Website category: phone
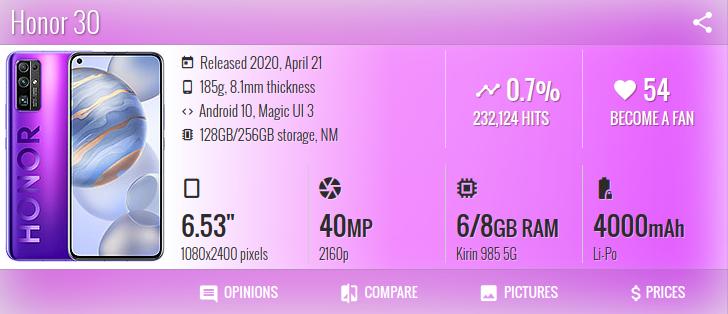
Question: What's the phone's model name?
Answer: Honor 30

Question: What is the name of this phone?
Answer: Honor 30

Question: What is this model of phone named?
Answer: Honor 30

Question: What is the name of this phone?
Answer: Honor 30

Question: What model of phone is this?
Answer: Honor 30

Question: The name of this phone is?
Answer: Honor 30

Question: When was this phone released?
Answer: Released 2020, April 21

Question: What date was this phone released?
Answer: Released 2020, April 21

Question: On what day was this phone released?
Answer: Released 2020, April 21

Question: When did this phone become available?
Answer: Released 2020, April 21

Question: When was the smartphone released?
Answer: Released 2020, April 21

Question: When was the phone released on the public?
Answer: Released 2020, April 21

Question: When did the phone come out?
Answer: Released 2020, April 21

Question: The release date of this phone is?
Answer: Released 2020, April 21

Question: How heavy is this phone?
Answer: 185g

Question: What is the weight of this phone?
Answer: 185g

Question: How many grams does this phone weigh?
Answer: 185g

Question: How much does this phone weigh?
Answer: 185g

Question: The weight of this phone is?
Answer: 185g

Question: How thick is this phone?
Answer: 8.1mm thickness

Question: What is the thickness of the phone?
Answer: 8.1mm thickness

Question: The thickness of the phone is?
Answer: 8.1mm thickness

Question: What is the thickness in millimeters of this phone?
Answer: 8.1mm thickness

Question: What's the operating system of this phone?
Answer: Android 10, Magic UI 3

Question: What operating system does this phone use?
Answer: Android 10, Magic UI 3

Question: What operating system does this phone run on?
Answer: Android 10, Magic UI 3

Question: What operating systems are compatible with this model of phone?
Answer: Android 10, Magic UI 3

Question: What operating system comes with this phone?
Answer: Android 10, Magic UI 3

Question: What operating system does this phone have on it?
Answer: Android 10, Magic UI 3

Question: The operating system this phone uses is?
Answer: Android 10, Magic UI 3

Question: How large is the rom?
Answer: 128GB/256GB storage

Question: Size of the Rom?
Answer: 128GB/256GB storage

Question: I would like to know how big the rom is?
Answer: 128GB/256GB storage

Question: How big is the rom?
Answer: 128GB/256GB storage

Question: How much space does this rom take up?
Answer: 128GB/256GB storage

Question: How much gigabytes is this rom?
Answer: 128GB/256GB storage

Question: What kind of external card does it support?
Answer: NM

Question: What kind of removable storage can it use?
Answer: NM

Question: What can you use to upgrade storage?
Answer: NM

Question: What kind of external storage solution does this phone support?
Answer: NM

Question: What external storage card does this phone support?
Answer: NM

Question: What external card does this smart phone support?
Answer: NM

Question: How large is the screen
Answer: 6.53"

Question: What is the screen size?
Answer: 6.53"

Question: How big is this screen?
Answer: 6.53"

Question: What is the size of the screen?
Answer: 6.53"

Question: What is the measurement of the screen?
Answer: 6.53"

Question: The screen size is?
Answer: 6.53"

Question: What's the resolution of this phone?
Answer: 1080x2400 pixels

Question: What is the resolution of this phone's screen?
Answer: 1080x2400 pixels

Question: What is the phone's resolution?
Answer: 1080x2400 pixels

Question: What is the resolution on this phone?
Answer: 1080x2400 pixels

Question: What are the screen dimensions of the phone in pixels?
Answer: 1080x2400 pixels

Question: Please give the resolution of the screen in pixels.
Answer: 1080x2400 pixels

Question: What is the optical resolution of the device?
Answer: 1080x2400 pixels

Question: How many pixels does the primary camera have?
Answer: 40 MP

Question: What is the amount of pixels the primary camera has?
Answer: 40 MP

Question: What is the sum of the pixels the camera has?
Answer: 40 MP

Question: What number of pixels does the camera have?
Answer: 40 MP

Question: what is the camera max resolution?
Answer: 40 MP

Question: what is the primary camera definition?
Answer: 40 MP

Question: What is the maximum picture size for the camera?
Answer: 40 MP

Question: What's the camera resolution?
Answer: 2160p

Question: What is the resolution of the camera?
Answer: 2160p